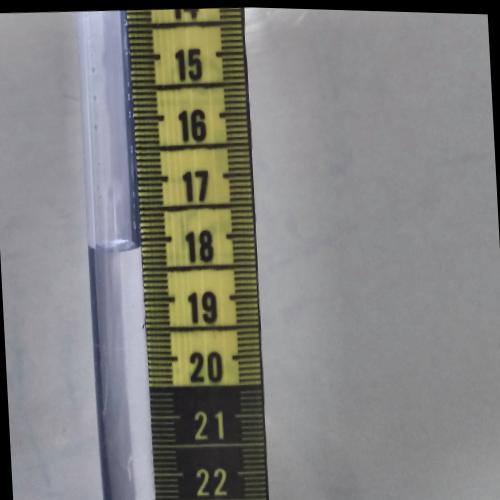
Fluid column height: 18.1 cm